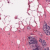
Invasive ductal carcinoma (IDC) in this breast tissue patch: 0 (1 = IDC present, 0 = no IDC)